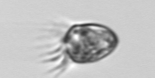
Label: Ciliophora